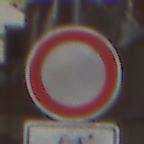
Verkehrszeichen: VerbotFahrzeugeAllerArt
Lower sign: EinspurigeFahrzeugeFrei4
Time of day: MorningAfternoon
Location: Outdoor (Nature)
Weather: Clear
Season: Summer
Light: Natural